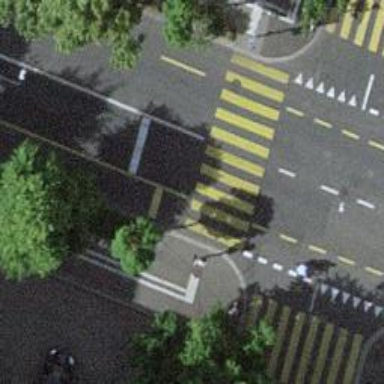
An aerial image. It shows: Secondary road with asphalt surface. It has cycle lane and separate sidewalks on both sides. The cycle lane is advisory.